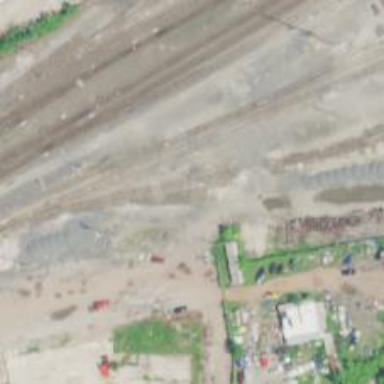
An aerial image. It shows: Railway yard.